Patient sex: M
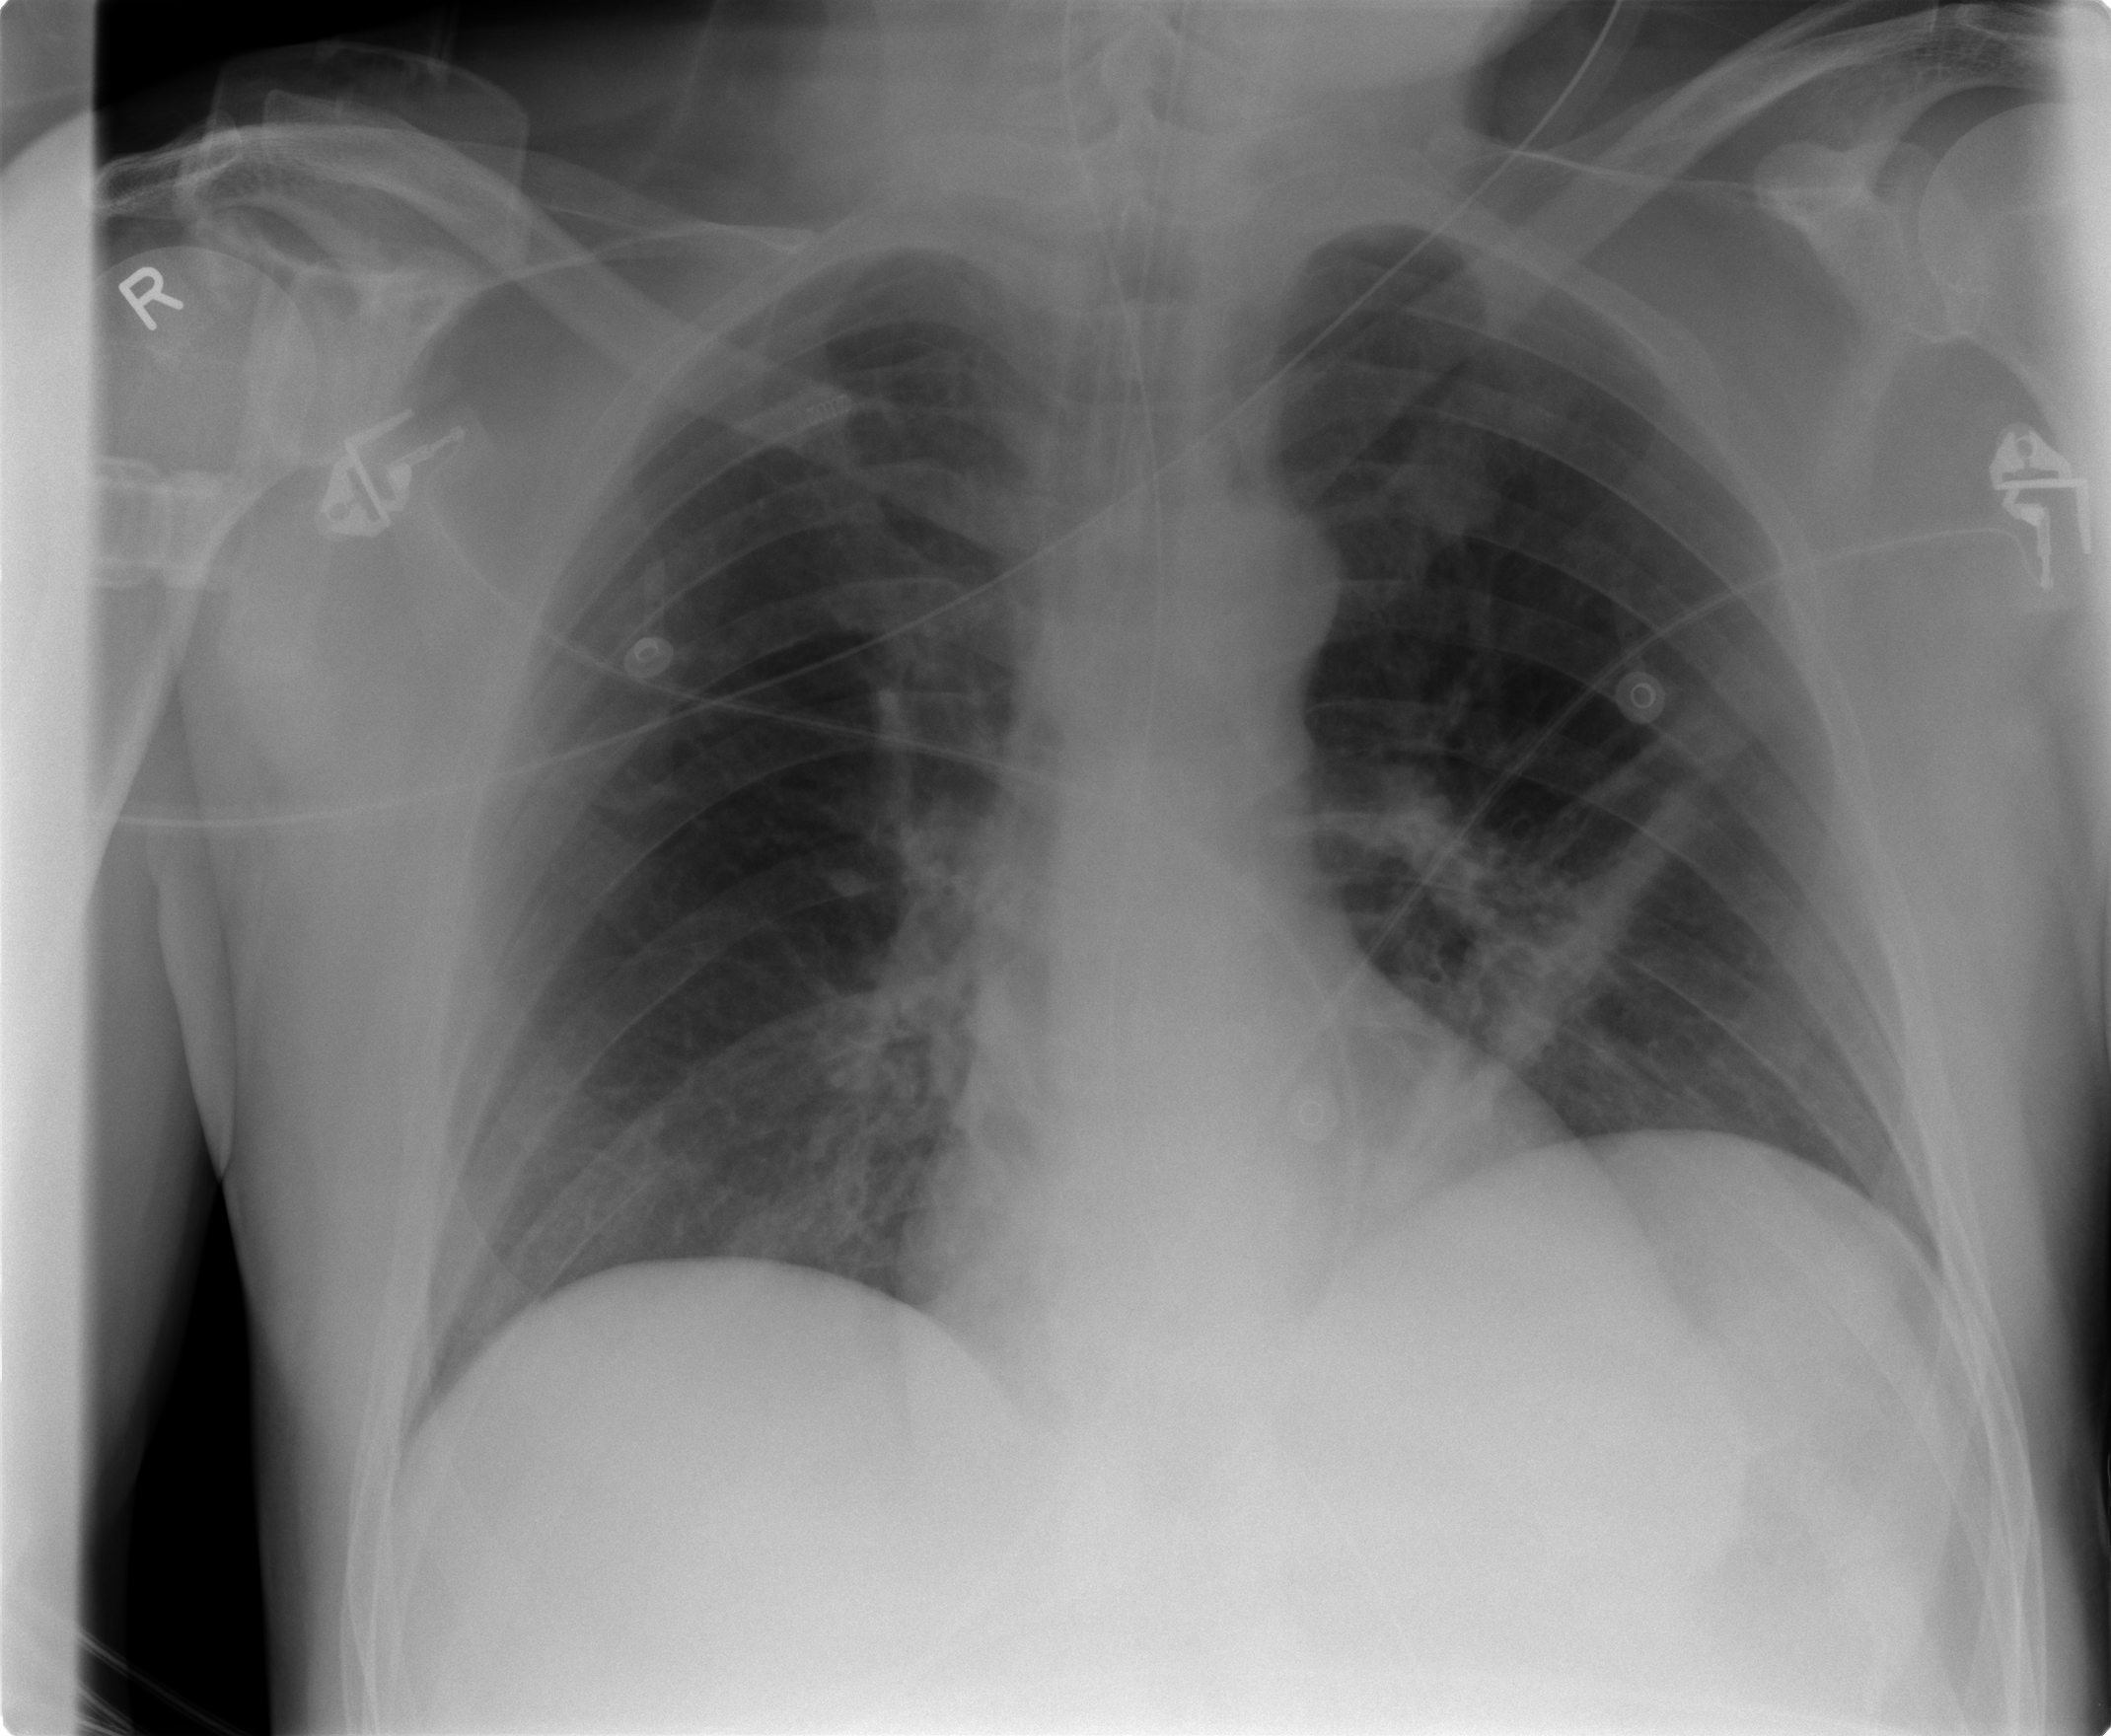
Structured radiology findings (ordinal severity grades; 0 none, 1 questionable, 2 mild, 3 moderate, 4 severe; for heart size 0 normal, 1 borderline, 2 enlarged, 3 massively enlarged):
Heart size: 0
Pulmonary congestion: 0
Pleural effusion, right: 0
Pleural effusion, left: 0
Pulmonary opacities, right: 0
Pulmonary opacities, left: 0
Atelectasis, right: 2
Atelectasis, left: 2